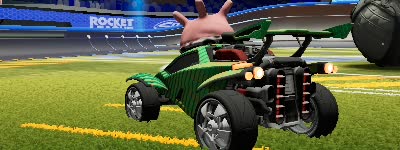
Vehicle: octane